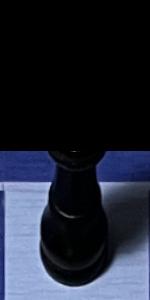
Label: King_Black